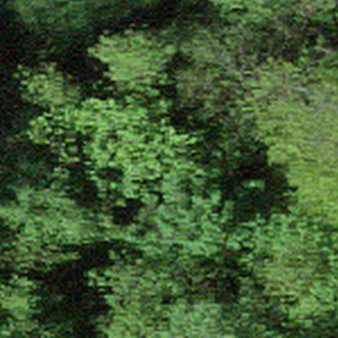
Label: other